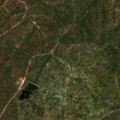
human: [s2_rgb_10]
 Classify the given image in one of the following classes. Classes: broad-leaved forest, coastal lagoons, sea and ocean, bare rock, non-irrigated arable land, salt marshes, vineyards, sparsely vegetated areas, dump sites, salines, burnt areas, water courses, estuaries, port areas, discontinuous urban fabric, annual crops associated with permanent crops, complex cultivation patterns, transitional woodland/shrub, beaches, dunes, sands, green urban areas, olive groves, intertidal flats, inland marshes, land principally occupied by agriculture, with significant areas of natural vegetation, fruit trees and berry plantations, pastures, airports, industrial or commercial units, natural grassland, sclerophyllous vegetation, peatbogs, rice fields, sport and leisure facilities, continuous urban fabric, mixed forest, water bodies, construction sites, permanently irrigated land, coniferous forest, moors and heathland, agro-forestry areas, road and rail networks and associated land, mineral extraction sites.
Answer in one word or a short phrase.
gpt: agro-forestry areas